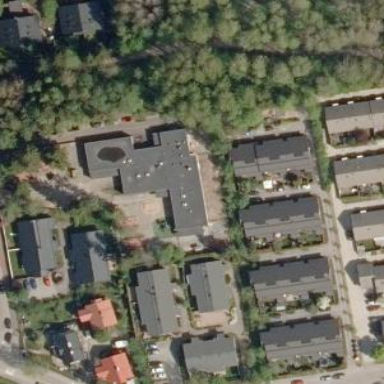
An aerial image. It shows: Kindergarten with flat roof.